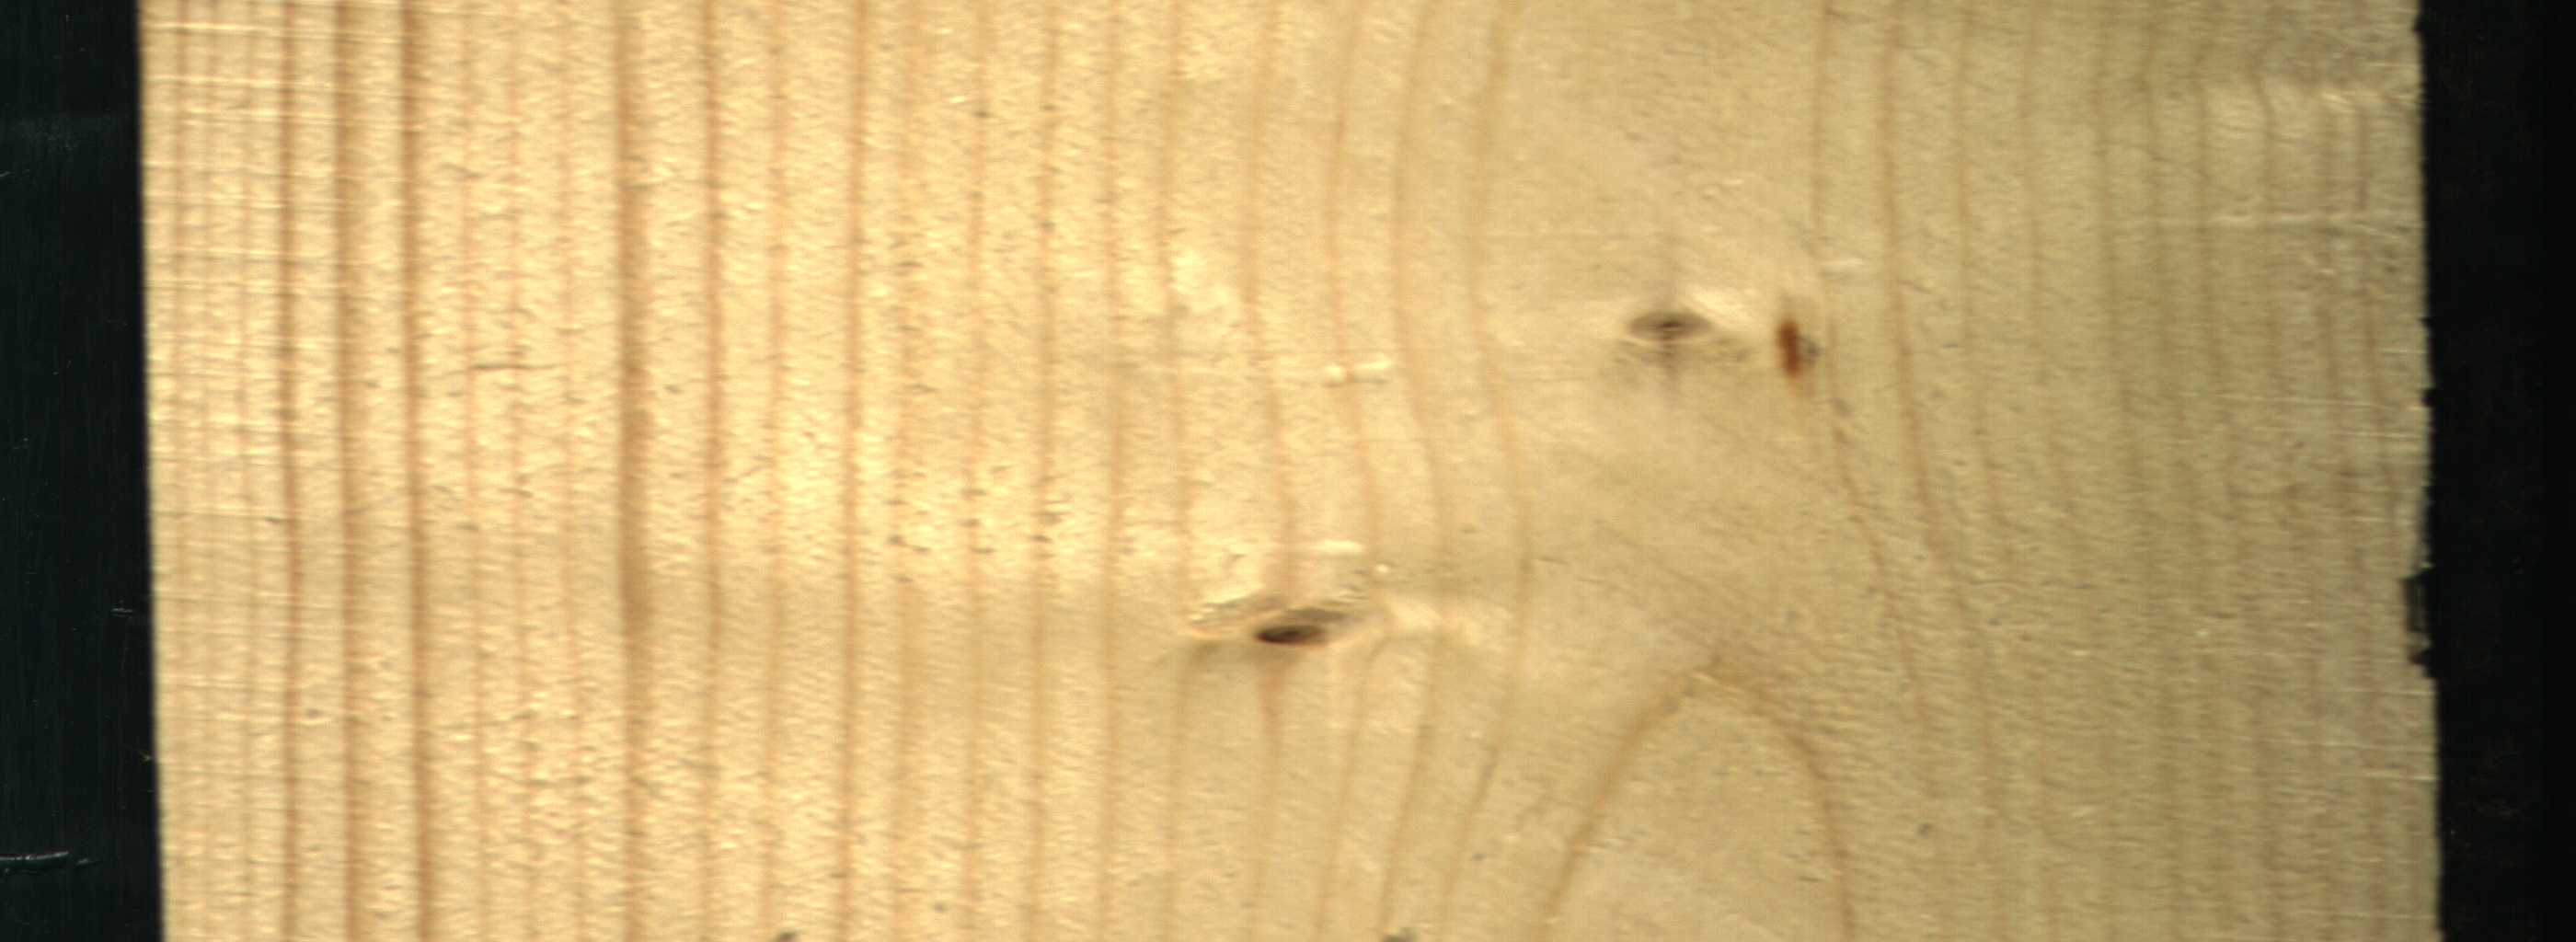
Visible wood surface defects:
resin
Live_Knot
Live_Knot